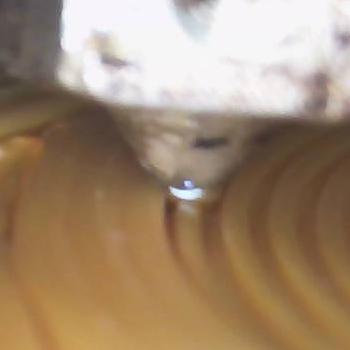
Flow rate: 235%